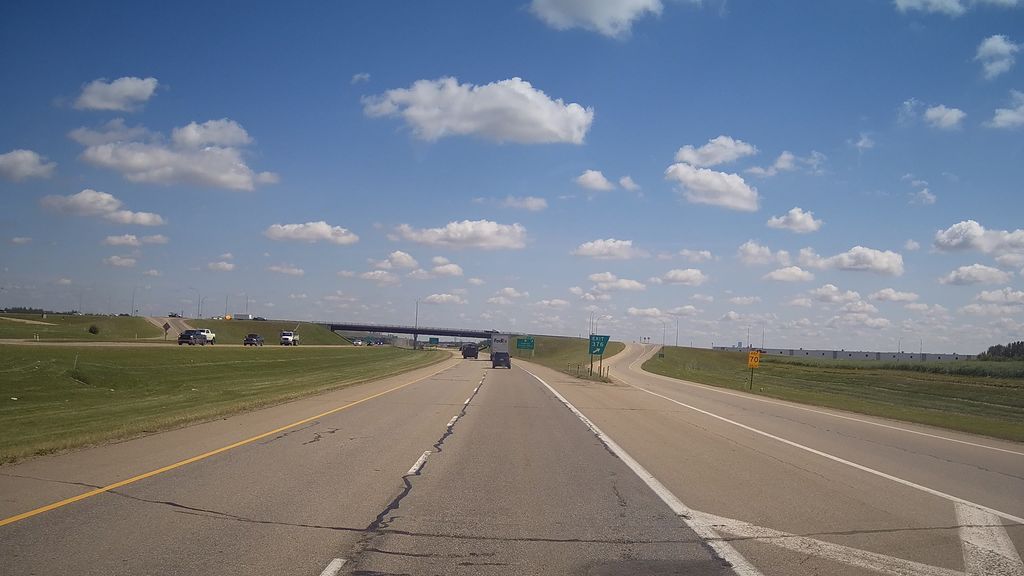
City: edmonton